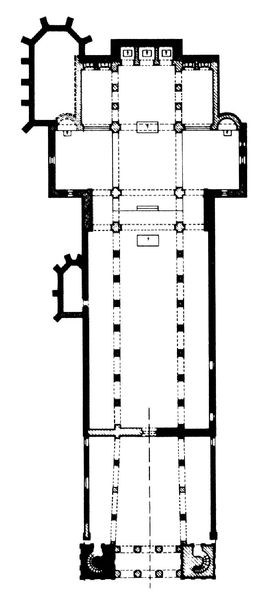
Titel: Klosterkirche St. Peter und Paul in Hirsau
Standort: Hirsau (EU - D - BW)
Schlagwörter: weiß, fenster, pfeiler, schwarz, skizze, säulen, zeichnung, kirche, schiff, bogen, linien, treppen, umriss, eingang, tusche, türme, draufsicht, entwurf, altar, kathedrale, langhaus, portal, mittelschiff, mauern, altarraum, apsis, chor, kapelle, basilika, grundriss, schiffchen, apsiden, seitenschiffe, vierung, konchen, kappelle, sakristei, kappellen